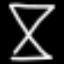
Label: hourglass